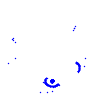
Particle: electron